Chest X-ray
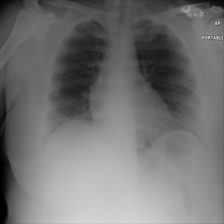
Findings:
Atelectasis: negative
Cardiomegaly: negative
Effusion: negative
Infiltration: negative
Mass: negative
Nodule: negative
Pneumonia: negative
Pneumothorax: negative
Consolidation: negative
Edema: negative
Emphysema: negative
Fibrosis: negative
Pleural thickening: negative
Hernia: negative